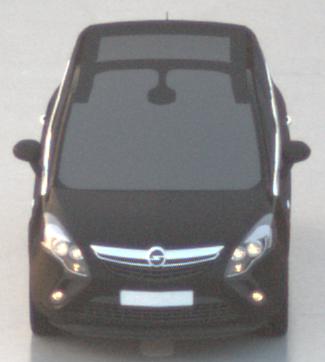
Make: Opel
Model: Zafira Tourer 1.8
Detailed model: Zafira (C) Tourer
Model produced from: 2012/01
Model produced until: 2015/06
Doors: 5
Color: black
Road condition: wet road
Daytime: dawn
Contrast: low contrast